Question: I was looking other day jealously at all the features that CMS-enabled WordPress sites have, and I realised one thing that I've missed out: tagging.

Is there any way I can have such a thing on my non-cms, non-database flat files php website? Which is basically bunch of web page files like 'home.php', 'contact.php', 'somepage1.php', 'somepage2.php', etc.
I was thinking of something like this:
- 'tagsys.php'- 'banana''peach''tomato'- '/tags/banana''/tags/peach''/tags/tomato'-
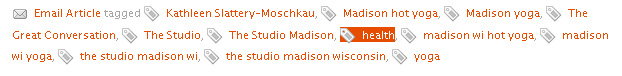
Answer: You could also add an id to each page (it may be the filename, wich you can get using php : <URL>
Then in your DB store create a table with a list of tags and another one to create a relation between your pages IDs and the tags.
In this way you will be able to create a kind of "tag administration interface" easily.
But as Brent Friar said, if possible, prefer upgrading to an existing cms, it's quite fast and easy, and it'll save you hours of maintenance!